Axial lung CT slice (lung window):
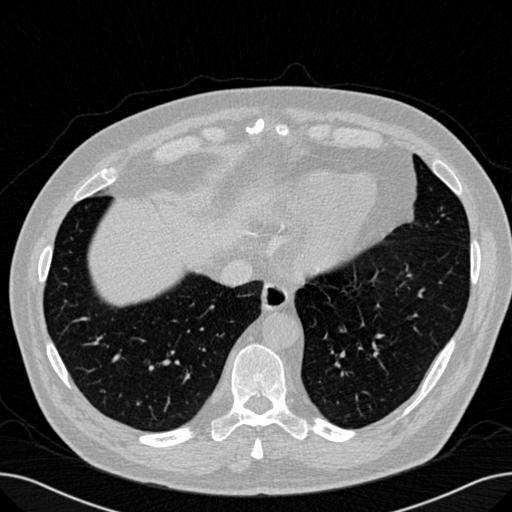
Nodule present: no